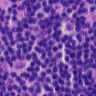
Metastatic tissue present: no